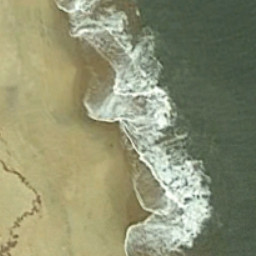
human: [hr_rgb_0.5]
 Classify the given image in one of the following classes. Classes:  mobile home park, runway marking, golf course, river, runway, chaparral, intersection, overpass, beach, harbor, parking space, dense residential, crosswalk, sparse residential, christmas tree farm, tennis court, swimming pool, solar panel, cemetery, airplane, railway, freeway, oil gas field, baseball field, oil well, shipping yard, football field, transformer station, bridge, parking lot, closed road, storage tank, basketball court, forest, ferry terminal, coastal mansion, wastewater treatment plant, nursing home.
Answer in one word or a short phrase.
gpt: beach